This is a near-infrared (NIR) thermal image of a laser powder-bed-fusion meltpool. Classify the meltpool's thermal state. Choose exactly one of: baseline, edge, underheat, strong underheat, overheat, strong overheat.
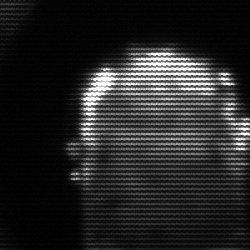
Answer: baseline